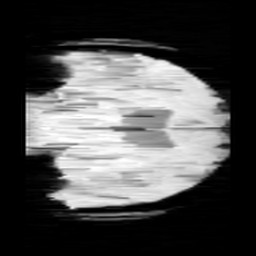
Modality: minIP
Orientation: coronal
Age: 10
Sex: female
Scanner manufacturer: siemens
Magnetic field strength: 3 T
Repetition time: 0.027 s
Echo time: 0.02 s